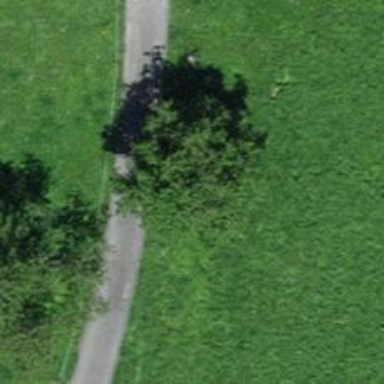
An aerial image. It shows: Broadleaved tree with lush leaves.